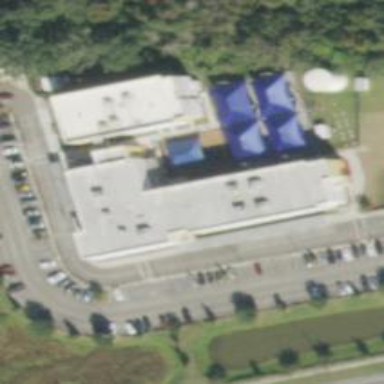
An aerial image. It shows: School.